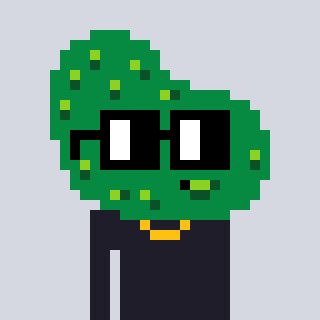
a pixel art character with square black glasses, a pickle-shaped head and a grayscale-colored body on a cool background